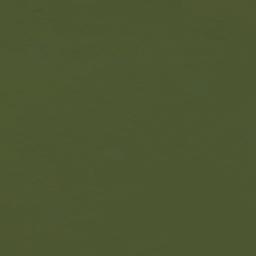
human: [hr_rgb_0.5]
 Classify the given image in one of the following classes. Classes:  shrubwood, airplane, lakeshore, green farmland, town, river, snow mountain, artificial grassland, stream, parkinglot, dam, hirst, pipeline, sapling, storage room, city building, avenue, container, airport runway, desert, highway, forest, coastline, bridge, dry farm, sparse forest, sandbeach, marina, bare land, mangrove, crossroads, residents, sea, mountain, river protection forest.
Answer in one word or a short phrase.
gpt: sea